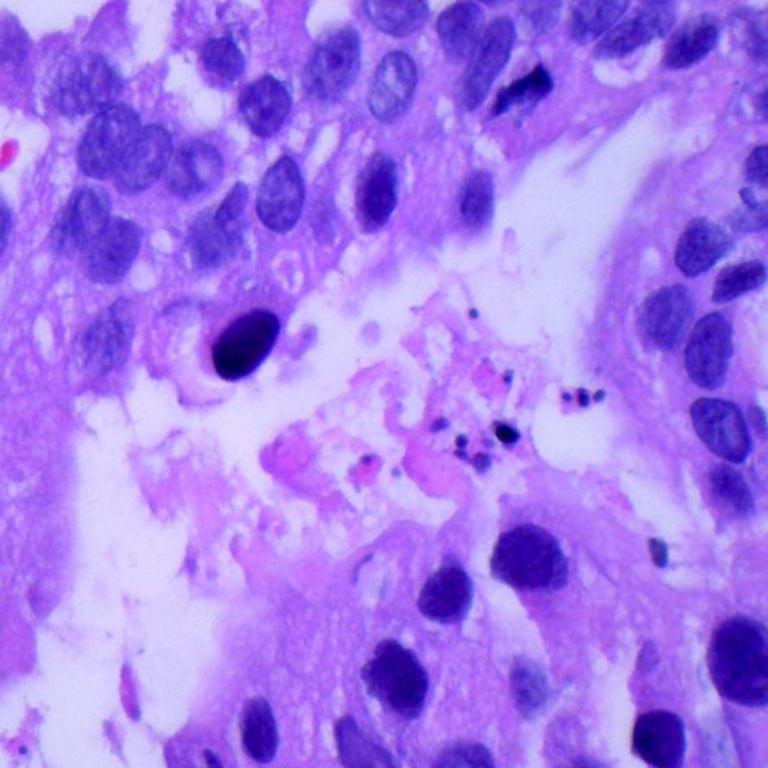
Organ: lung
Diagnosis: adenocarcinomas